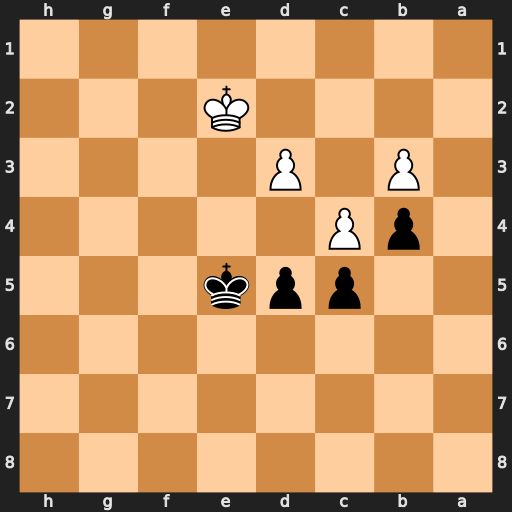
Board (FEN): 8/8/8/2ppk3/1pP5/1P1P4/4K3/8
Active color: b
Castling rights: -
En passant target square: -
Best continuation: dxc4 dxc4 Ke4 Kd2 Kd4